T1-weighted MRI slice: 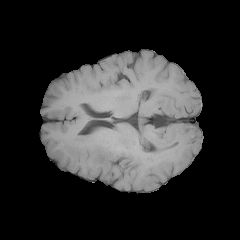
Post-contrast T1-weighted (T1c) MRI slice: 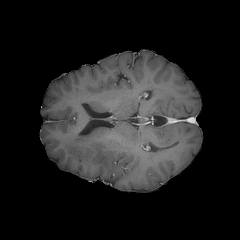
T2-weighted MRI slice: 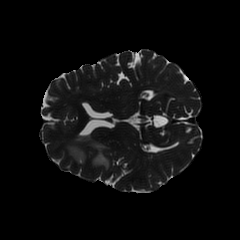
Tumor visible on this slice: yes